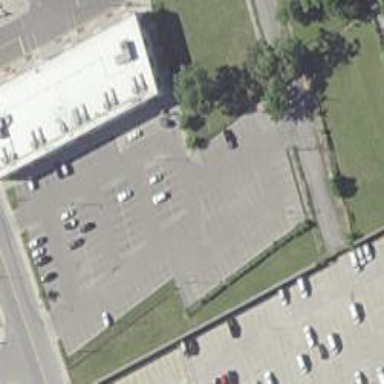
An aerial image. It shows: Commercial area.